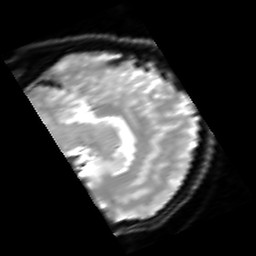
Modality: inplaneT2
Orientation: sagittal
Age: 30
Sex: male